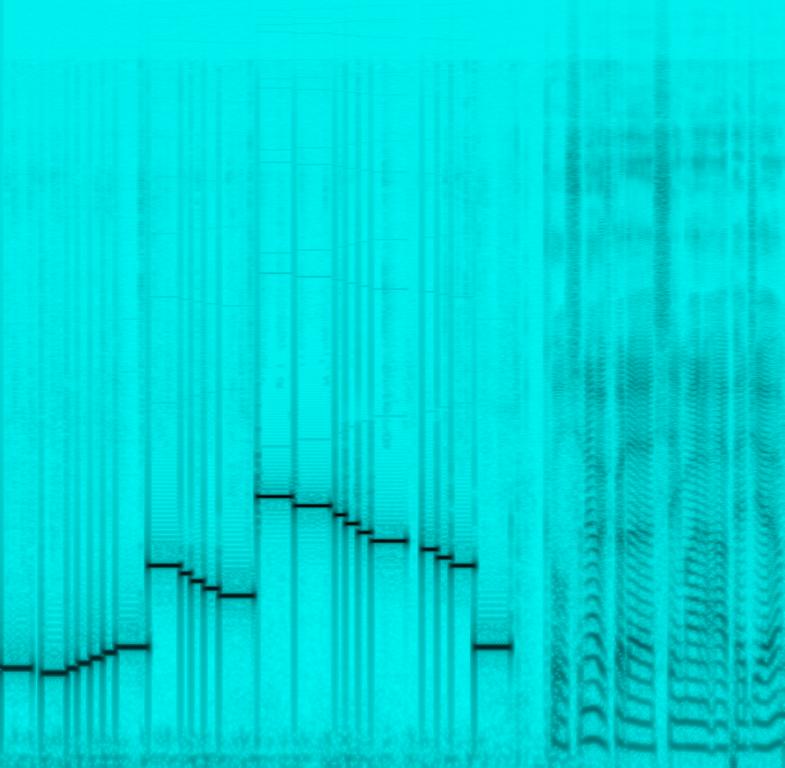
This is an electronic piece played in an instructive video. A sine wave synth sound is used both in the chords and the lead section. It is in medium-to-high range. There is a bizarre feeling in this piece. Although the piece is interrupted in the original, parts of it can be lifted to be used as samples in the soundtrack of an outer space sci-fi movie/video game.